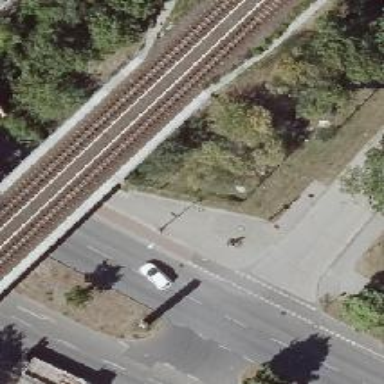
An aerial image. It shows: Sidewalk along the footway.